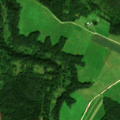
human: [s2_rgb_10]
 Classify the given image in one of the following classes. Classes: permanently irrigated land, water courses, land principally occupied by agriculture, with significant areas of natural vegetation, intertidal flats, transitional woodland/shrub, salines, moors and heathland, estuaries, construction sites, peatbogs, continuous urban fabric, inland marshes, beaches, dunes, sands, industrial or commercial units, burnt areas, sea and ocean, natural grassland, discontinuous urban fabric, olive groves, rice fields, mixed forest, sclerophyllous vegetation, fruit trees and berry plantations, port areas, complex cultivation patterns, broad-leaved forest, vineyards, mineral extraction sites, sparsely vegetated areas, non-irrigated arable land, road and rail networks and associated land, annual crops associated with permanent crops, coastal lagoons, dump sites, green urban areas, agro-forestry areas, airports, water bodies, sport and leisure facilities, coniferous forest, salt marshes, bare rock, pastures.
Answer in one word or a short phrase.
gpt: non-irrigated arable land, pastures, broad-leaved forest, coniferous forest, mixed forest, transitional woodland/shrub